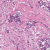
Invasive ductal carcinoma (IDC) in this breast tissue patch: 1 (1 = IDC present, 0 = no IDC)